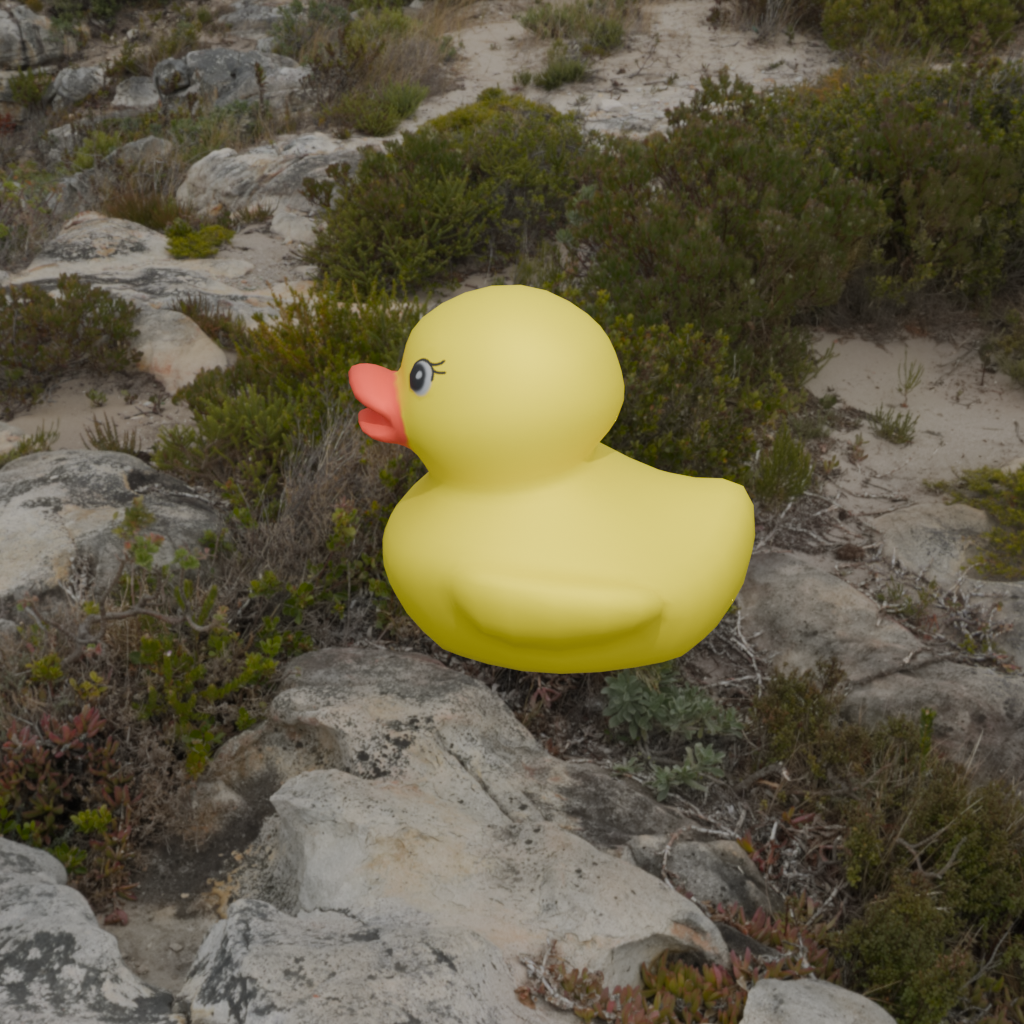
an image of a yellow rubber duck seen from <left> rocky landscape with a cloudy view of the sea.